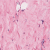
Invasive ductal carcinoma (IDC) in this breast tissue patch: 0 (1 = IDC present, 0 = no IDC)